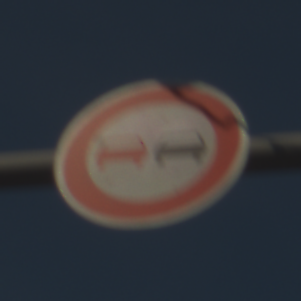
Verkehrszeichen: Ueberholverbot
Umgebung: Outdoor, Suburban
Tageszeit: MorningAfternoon
Wetter: Clear
Licht: Natural
Jahreszeit: NotSpecified
Kontrast: HighContrast